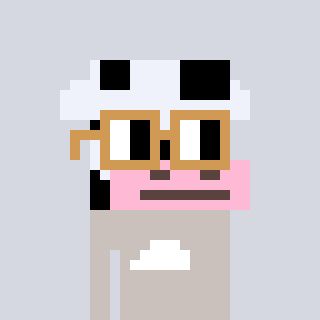
a pixel art character with square brown glasses, a cow-shaped head and a foggrey-colored body on a cool background